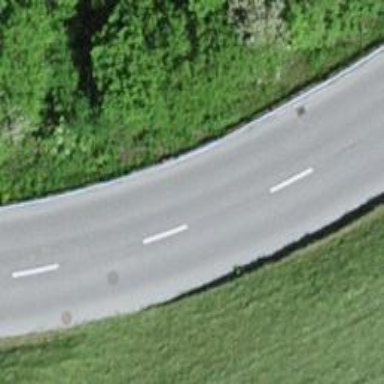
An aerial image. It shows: Tertiary road with asphalt surface.